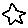
Label: star